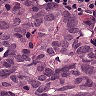
Metastatic tissue present: yes